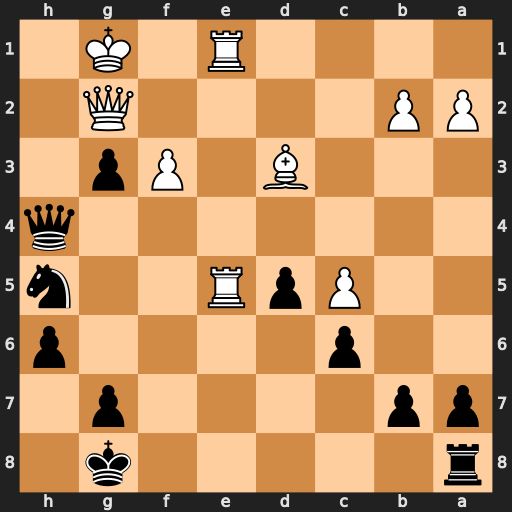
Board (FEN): r5k1/pp4p1/2p4p/2PpR2n/7q/3B1Pp1/PP4Q1/4R1K1
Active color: b
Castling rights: -
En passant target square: -
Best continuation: Nf4 Qc2 Nxd3 Re8+ Rxe8 Rxe8+ Kf7